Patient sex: F
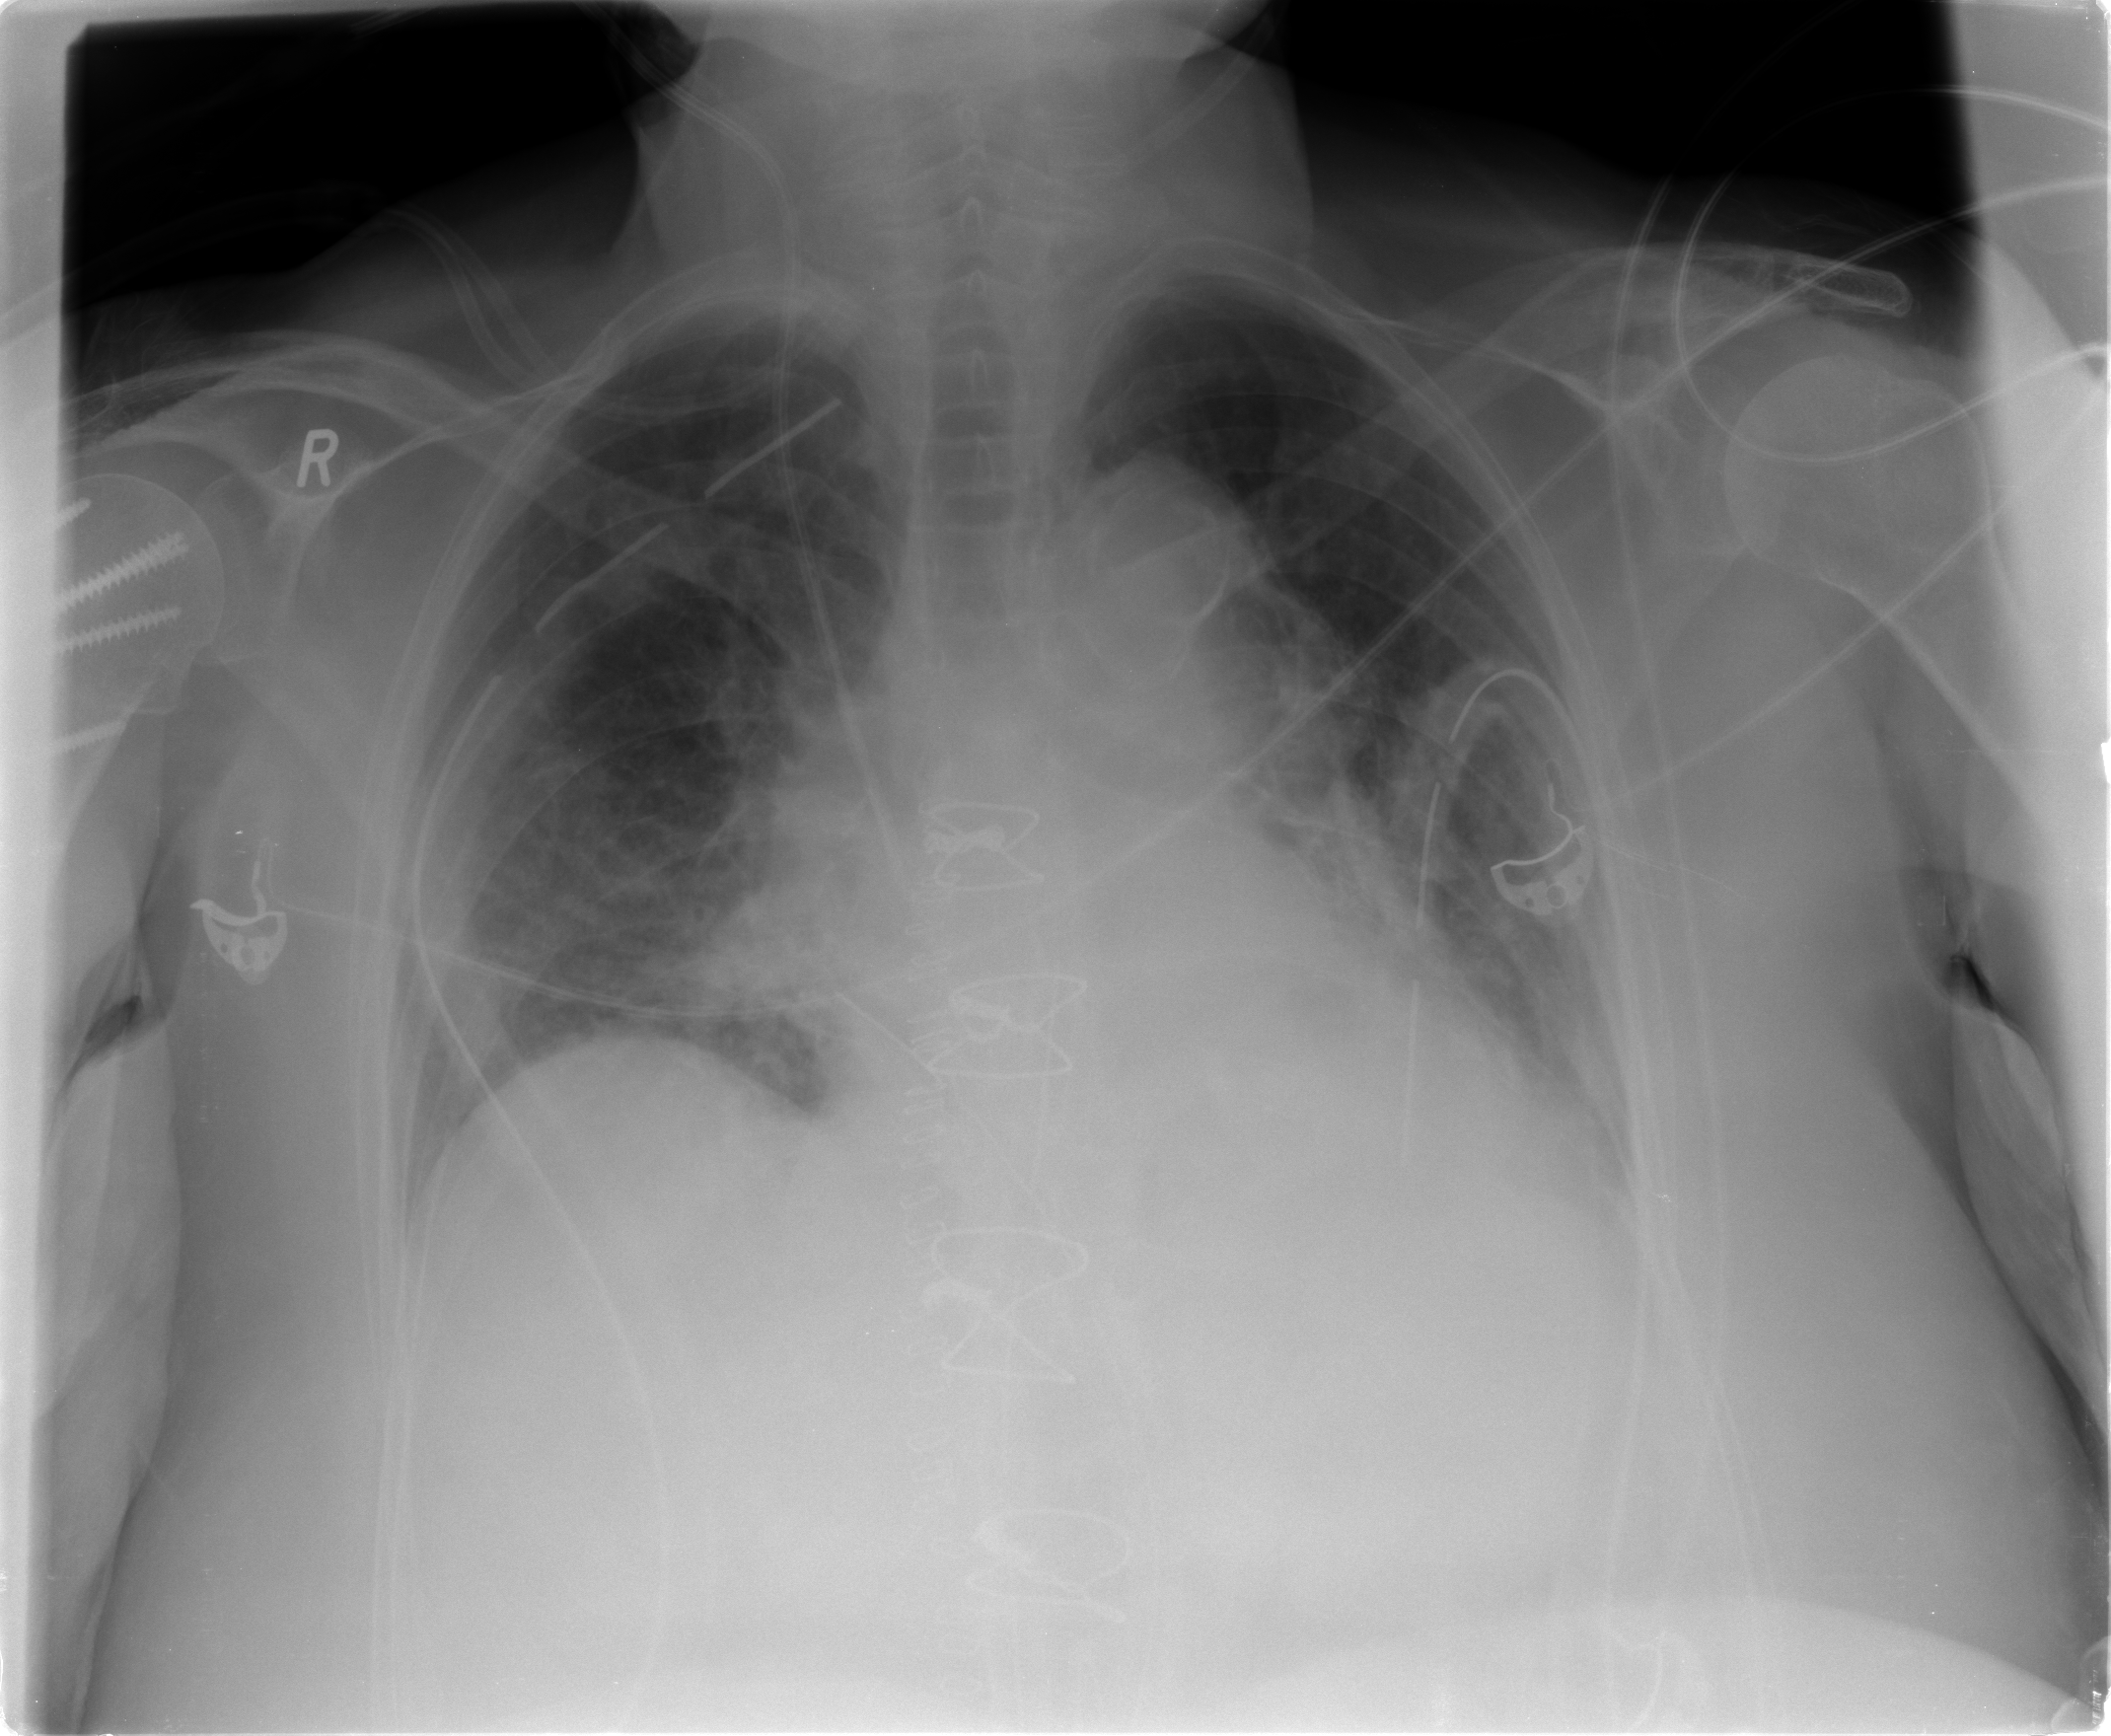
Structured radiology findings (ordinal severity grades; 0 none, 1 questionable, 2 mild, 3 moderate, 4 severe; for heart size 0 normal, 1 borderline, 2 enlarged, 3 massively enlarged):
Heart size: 2
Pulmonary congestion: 1
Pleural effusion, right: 0
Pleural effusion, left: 2
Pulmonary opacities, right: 0
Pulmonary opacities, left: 0
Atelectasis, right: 2
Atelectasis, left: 1